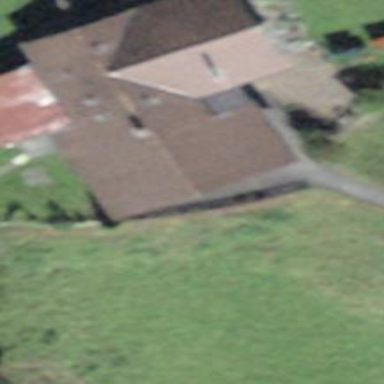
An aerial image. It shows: Farm building.